Question: I need to update the list of downloads when the progress has been changed.
XAML:
'''
<ListView ItemsSource="{Binding UiList}" x:Name="MyListView">
<ListView.View>
<GridView>
<GridViewColumn Header="Title"/>
<GridViewColumn Header="Progress"/>
</GridView>
</ListView.View>
</ListView>
'''
ViewModel that creates an instance of Logic class and updates the content of ListView:
'''
class MainWindowViewModel : ViewModelBase
{
private readonly Logic _logic;
public List<Model> UiList { get; set; }
public MainWindowViewModel()
{
_logic = new Logic();
_logic.Update += LogicUpdate;
Start = new RelayCommand(() =>
{
var worker = new BackgroundWorker();
worker.DoWork += (sender, args) => _logic.Start();
worker.RunWorkerAsync();
});
}
void LogicUpdate(object sender, EventArgs e)
{
UiList = _logic.List;
RaisePropertyChanged("UiList");
}
public ICommand Start { get; set; }
}
'''
Logic:
'''
public class Logic
{
readonly List<Model> _list = new List<Model>();
public event EventHandler Update;
public List<Model> List
{
get { return _list; }
}
public void Start()
{
for (int i = 0; i < 100; i++)
{
_list.Clear();
_list.Add(new Model{Progress = i, Title = "title1"});
_list.Add(new Model { Progress = i, Title = "title2" });
var time = DateTime.Now.AddSeconds(2);
while (time > DateTime.Now)
{ }
Update(this, EventArgs.Empty);
}
}
}
'''
The code above would not update UI. I know two way how to fix this:
1. In xaml codebehind call: Application.Current.Dispatcher.Invoke(new Action(() => MyListView.Items.Refresh()));
2. In ViewModel change List<> to ICollectionView and use Application.Current.Dispatcher.Invoke(new Action(() => UiList.Refresh())); after the list has been updated.
Both ways cause the problem: the ListView and that should be open on user demand always :

'''
<Popup Name="Menu" StaysOpen="False">
'''
I can replace the popup with another control or panel, but I need its possibility to be out of main window's border (like on screen). But I believe that WPF has another way to update the content of ListView (without blinks).
PS: Sorry for long question, but I do not know how to describe it more briefly...
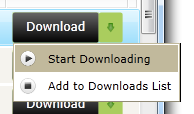
Answer: I've found the answer here: <URL>
ObservableCollection is a partial solution. ObservableCollection rises CollectionChanged event only when collection changes (items added, removed, etc.) To support updates of existent items, each object inside the collection (Model class in my case) must implement the INotifyPropertyChanged interface.
'''
// I used this parent (ViewModelBase) for quick testing because it implements INotifyPropertyChanged
public class Model : ViewModelBase
{
private int _progress;
public int Progress
{
get { return _progress; }
set
{
_progress = value;
RaisePropertyChanged("Progress");
}
}
public string Title { get; set; }
}
'''